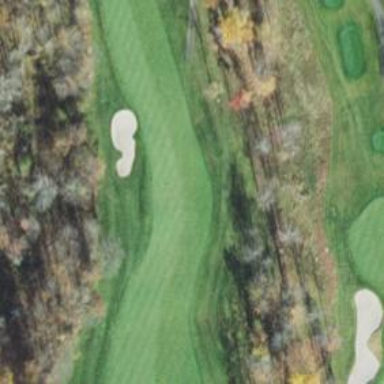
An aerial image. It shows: Golf fairway in the image.